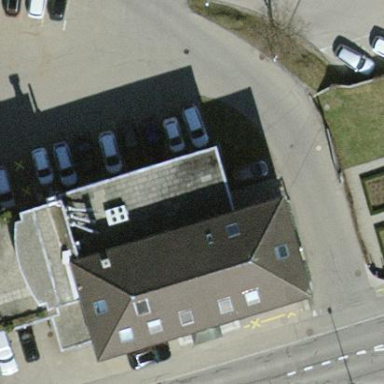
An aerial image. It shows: Office building.